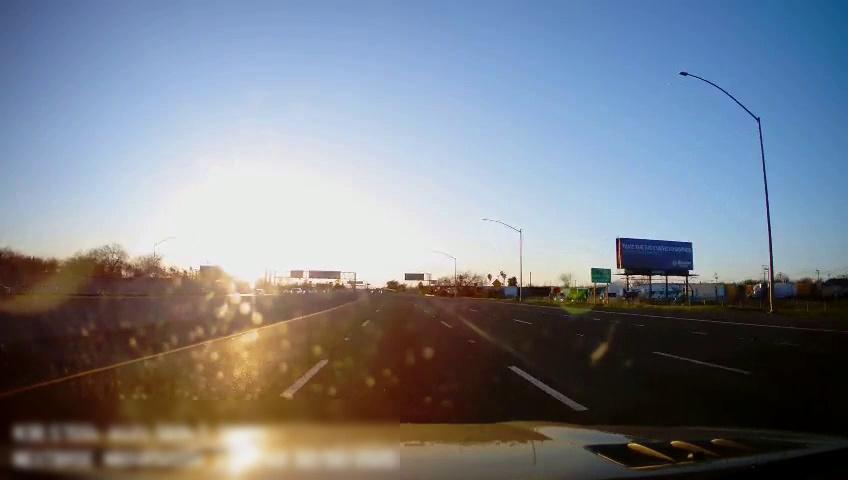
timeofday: Day
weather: Sunny
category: Drivable Space
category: Vehicles | Car
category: Vehicles | SUV
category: Lanes | Alternate Lane
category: Lanes | Current Lane
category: Lanes | Current Lane
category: Lanes | Current Lane
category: Lanes | Alternate Lane
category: Lanes | Alternate Lane
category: Traffic | Signs
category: Traffic | Signs
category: Traffic | Signs